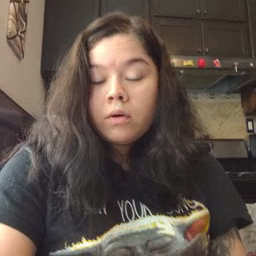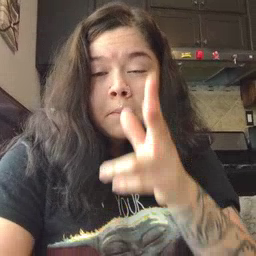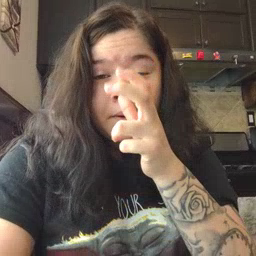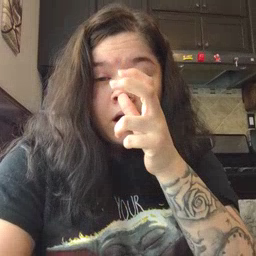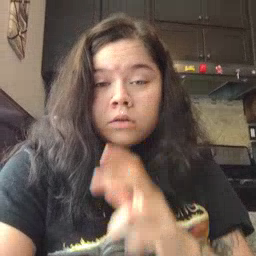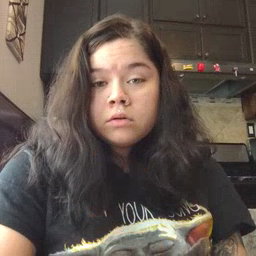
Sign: bug